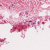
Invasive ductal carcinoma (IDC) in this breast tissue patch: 0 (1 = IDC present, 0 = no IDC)